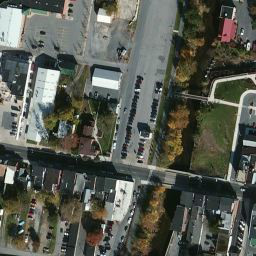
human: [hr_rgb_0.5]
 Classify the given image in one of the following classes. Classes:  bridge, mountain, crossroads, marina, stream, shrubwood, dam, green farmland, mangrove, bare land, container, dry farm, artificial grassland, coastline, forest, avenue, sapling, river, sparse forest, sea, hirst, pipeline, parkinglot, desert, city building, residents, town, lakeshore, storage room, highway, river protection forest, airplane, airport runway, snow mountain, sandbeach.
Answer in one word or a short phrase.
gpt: town